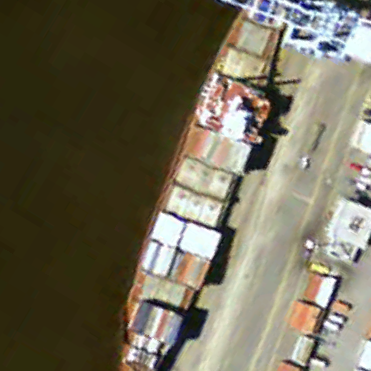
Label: Container_ship